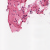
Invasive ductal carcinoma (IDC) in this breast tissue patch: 0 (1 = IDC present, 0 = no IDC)